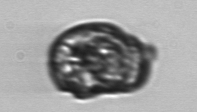
Label: Proterythropsis